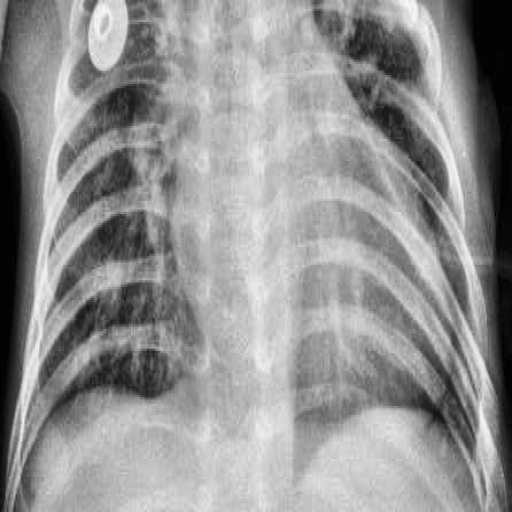
Finding: PNEUMONIA